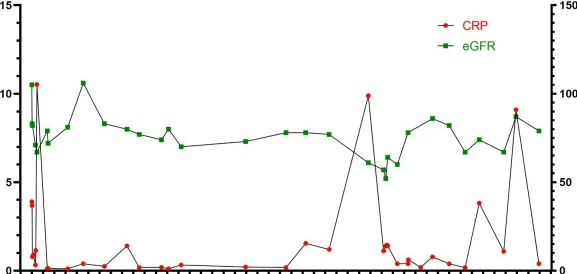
(B) Line graph representing the patient's CRP level and eGFR ratio changes.
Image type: chart (chart)